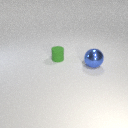
large blue metal sphere in front of small green rubber cylinder